Question: I am trying to create the following effect using a 'div' and CSS3. To achieve the right side I used the border-radius property. Is there any way to make the border on the left concave?
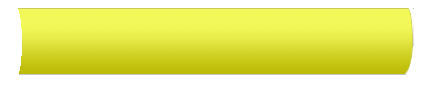
Answer: Are you looking for something like <URL>?
Basically insert a second div using ':before' and give it a background color the same as the background behind the div. Here's the code simplified, the JSFiddle makes some attempts to match the shape of your image.
'''
div {
width: 100px;
height: 80px;
background: green;
border-radius: 0 45px 45px 0;
}
div:before {
content:"";
width: 45px;
height: 80px;
background: #fff;
border-radius: 0 45px 45px 0;
position: absolute;
}
'''